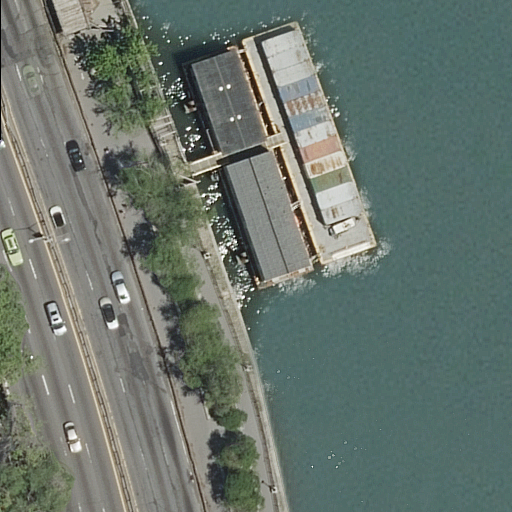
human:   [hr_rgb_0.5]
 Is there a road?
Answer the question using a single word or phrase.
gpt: yes

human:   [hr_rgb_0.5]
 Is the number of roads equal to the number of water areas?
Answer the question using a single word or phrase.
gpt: no

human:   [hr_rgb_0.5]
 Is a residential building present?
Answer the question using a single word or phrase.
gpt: no

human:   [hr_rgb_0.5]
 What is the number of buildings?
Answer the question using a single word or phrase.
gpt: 0

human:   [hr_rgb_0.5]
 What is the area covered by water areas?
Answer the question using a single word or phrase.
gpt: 5974m2

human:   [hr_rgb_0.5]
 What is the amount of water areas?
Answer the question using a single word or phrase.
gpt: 2

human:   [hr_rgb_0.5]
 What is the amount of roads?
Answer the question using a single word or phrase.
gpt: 3

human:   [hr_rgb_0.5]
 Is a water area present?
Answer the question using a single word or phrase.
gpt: yes

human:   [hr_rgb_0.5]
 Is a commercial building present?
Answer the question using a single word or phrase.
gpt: no

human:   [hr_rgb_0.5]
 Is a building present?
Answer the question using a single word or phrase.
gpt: no

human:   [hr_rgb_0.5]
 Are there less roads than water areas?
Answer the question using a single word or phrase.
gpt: no

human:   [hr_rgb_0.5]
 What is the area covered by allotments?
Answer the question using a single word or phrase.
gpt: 0m2

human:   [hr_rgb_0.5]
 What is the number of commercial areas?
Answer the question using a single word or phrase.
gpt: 0

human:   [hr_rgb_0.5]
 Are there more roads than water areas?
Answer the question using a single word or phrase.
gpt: yes

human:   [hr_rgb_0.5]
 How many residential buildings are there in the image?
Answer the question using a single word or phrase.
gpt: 0

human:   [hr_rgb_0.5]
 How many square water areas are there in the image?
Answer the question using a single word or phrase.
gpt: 0

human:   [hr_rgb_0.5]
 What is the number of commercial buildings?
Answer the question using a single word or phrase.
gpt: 0

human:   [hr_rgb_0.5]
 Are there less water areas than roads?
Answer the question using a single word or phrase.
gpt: yes

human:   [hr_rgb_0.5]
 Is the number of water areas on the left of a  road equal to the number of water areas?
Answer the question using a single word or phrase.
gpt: no

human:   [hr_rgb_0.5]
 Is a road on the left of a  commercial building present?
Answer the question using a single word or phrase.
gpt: no

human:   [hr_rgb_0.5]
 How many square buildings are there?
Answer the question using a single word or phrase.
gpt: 0

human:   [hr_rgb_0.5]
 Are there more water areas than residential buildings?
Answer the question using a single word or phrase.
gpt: yes

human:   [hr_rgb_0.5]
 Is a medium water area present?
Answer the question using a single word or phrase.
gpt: yes

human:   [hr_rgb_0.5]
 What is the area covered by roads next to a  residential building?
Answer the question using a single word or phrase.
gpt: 0m2

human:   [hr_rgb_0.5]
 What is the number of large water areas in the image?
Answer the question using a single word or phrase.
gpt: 1

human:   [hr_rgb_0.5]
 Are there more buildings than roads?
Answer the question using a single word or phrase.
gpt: no

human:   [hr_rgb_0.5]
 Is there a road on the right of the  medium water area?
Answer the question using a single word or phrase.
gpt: no

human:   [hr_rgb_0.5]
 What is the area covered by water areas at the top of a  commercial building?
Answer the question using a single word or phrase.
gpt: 0m2

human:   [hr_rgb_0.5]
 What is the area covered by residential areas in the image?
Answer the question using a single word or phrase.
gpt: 0m2

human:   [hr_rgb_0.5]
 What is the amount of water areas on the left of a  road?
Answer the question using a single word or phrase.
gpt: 0

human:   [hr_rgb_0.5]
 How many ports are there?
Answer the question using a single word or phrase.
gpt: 0

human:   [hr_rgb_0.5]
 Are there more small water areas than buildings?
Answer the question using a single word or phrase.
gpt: no

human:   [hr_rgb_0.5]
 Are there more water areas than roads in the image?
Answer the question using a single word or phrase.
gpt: no

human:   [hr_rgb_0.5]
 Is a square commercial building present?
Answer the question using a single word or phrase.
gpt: no

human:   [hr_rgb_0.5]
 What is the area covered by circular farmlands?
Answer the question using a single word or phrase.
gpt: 0m2

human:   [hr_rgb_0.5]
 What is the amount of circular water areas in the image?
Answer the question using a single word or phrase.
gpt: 0

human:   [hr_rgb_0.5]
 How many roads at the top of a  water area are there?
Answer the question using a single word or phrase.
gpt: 0

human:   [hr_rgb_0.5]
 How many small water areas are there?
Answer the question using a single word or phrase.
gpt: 0

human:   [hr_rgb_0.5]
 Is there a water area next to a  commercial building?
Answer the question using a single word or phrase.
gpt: no

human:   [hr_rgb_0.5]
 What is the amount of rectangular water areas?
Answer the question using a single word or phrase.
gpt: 1

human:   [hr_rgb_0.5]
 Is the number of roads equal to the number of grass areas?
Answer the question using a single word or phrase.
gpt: no

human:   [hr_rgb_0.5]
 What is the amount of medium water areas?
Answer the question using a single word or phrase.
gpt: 1

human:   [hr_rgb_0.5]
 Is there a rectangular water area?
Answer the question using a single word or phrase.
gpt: yes

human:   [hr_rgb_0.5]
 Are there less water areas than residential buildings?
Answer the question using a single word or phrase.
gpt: no

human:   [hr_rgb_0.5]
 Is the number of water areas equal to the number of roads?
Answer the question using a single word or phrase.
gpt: no

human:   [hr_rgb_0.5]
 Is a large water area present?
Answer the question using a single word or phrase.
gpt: yes

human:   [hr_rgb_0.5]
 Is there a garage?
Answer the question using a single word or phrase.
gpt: no

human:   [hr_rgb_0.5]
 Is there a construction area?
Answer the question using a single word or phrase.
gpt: no

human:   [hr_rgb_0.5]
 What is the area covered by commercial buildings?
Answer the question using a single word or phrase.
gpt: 0m2

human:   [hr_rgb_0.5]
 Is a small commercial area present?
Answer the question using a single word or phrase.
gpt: no

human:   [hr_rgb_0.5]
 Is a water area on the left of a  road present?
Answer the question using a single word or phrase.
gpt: no

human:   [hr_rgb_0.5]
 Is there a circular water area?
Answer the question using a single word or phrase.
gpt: no

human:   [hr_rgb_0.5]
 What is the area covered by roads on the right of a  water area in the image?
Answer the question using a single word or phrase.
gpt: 0m2

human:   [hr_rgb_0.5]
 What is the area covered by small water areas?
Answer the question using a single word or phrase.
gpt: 0m2

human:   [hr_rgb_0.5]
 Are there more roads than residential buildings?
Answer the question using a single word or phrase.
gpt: yes

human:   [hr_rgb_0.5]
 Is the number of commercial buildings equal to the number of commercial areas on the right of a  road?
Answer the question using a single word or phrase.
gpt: yes

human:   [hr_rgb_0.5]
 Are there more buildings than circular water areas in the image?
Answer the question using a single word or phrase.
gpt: no

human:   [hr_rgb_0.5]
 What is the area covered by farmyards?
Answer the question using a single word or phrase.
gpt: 0m2

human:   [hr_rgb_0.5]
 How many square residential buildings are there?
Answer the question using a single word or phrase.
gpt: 0

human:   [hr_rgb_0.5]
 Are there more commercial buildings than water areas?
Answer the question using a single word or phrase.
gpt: no

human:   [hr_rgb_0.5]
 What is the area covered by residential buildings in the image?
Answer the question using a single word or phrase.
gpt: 0m2

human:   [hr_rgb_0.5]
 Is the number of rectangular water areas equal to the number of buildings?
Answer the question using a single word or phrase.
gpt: no

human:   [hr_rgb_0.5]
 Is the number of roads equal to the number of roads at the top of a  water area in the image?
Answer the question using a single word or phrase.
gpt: no

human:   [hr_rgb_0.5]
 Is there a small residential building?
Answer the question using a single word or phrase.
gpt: no